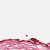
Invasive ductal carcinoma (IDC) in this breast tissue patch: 0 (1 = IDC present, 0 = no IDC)